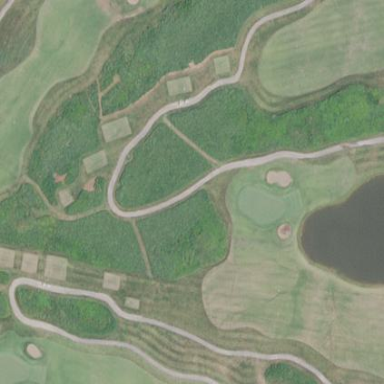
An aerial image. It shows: Golf fairway surrounded by grass.